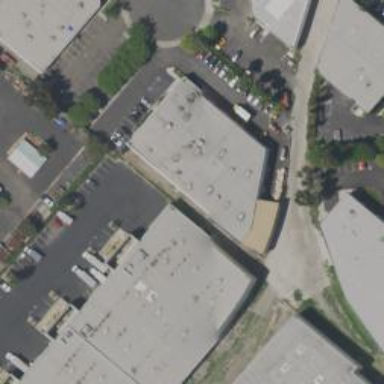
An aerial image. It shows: Commercial building.